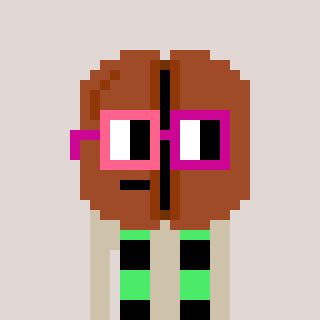
a pixel art character with square pink and red glasses, a coffeebean-shaped head and a bege-colored body on a warm background